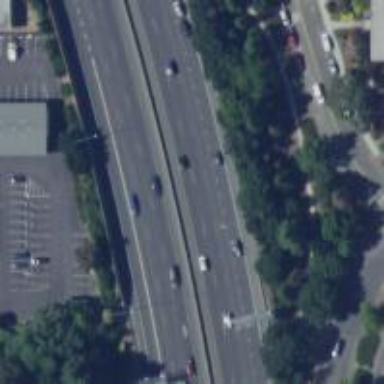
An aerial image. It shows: View of motorway.